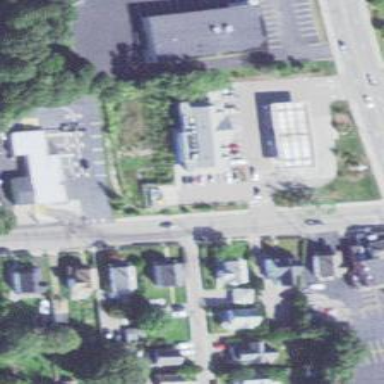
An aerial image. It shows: Convenience shop.